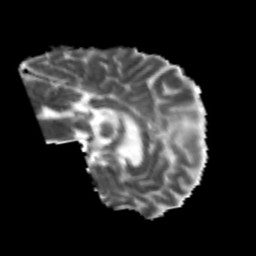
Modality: MD
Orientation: sagittal
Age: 25
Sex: male
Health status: healthy
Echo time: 0.074 s